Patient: sex M, age 69
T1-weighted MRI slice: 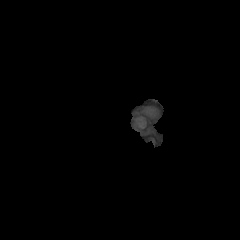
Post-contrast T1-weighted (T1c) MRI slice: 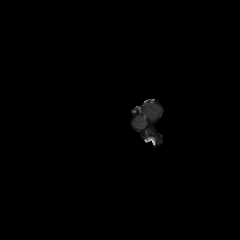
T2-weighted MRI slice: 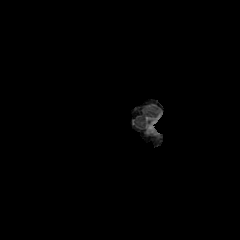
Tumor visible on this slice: no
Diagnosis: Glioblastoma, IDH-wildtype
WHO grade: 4